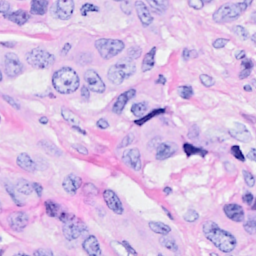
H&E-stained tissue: Breast